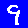
Digit: 9